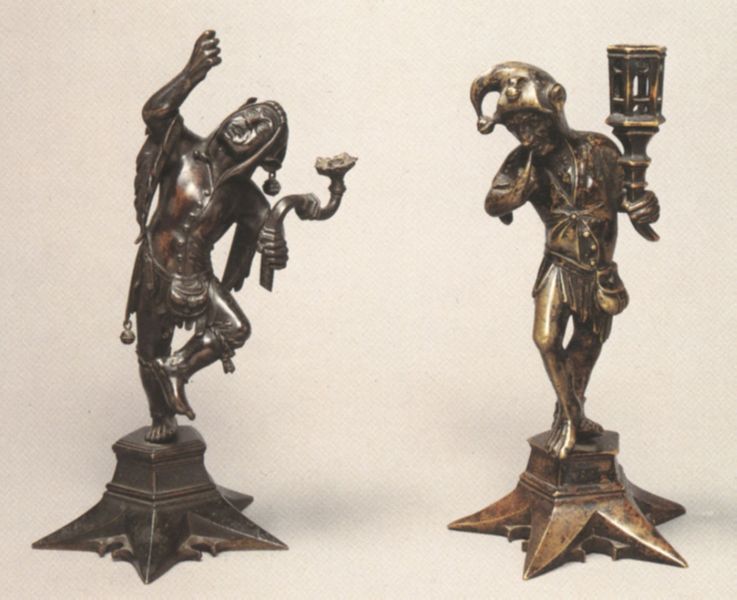
Titel: Kerzenleuchter in Gestalt eines Hofnarren
Institution: Florenz, Bargello
Schlagwörter: hand, bewegung, finger, hüte, laterne, laternen, mund, männer, schwarz, blick, tanz, hemd, mütze, mützen, sockel, stehen, tragen, horn, gewand, leuchte, tanzen, bein, unterhaltung, klein, füsse, figuren, leuchter, metall, bronze, knöpfe, eisen, messing, narr, narren, stern, barfuß, witzig, tasche, kerzenhalter, skulpturen, guss, narrenkappe, tänzer, spaß, eulenspiegel, marionetten, bronzen, till, määnner, faßnacht